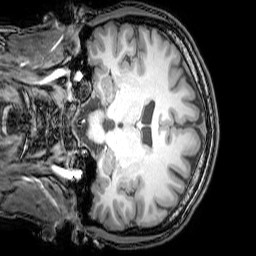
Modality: T1w
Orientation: coronal
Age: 21
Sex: male
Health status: healthy
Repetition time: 0.081 s
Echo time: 0.037 s